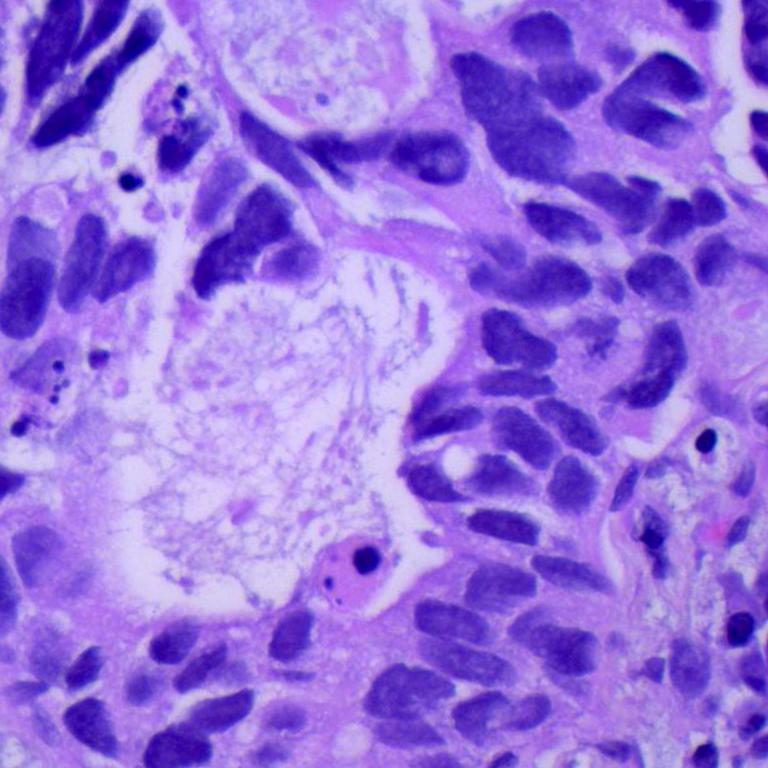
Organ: lung
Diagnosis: adenocarcinomas